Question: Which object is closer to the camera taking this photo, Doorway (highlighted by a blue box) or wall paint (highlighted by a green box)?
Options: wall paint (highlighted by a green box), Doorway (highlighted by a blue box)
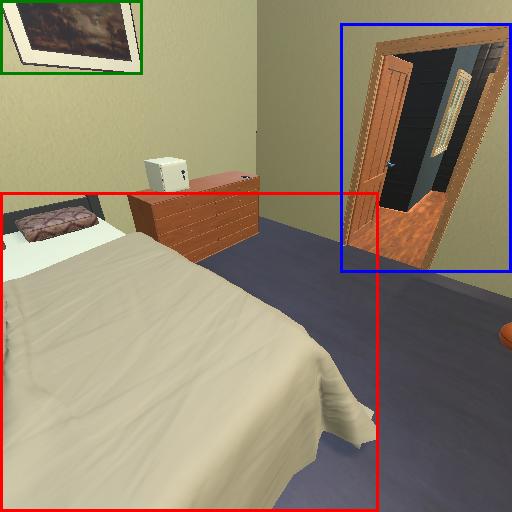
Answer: wall paint (highlighted by a green box)